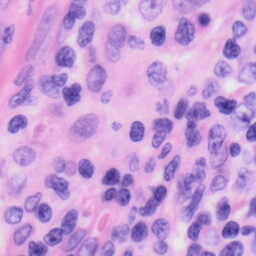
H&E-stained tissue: Skin